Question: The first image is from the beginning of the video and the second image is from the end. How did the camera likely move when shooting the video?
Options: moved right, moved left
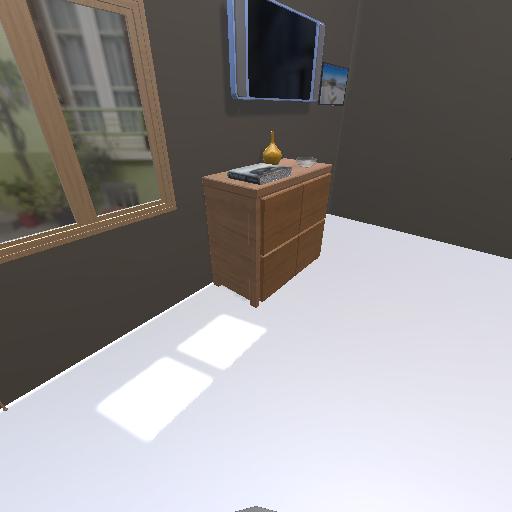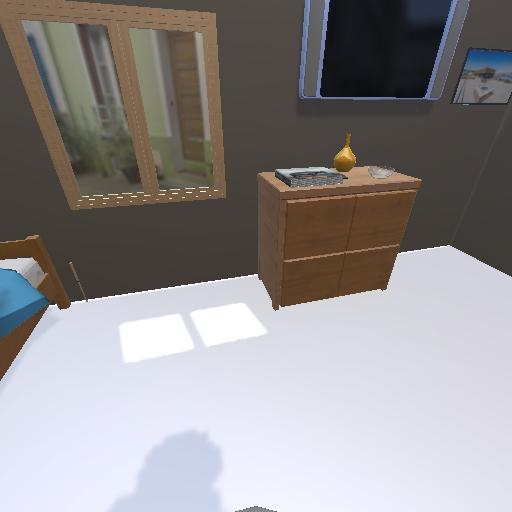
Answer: moved right